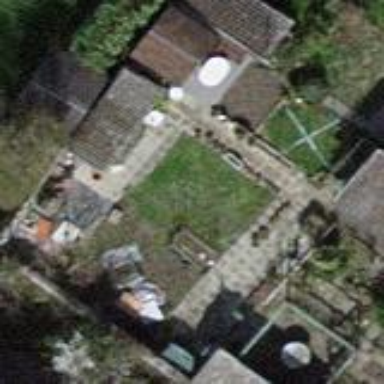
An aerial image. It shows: Garden surrounded by fence.